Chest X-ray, AP view. Patient: 53 years old, sex M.
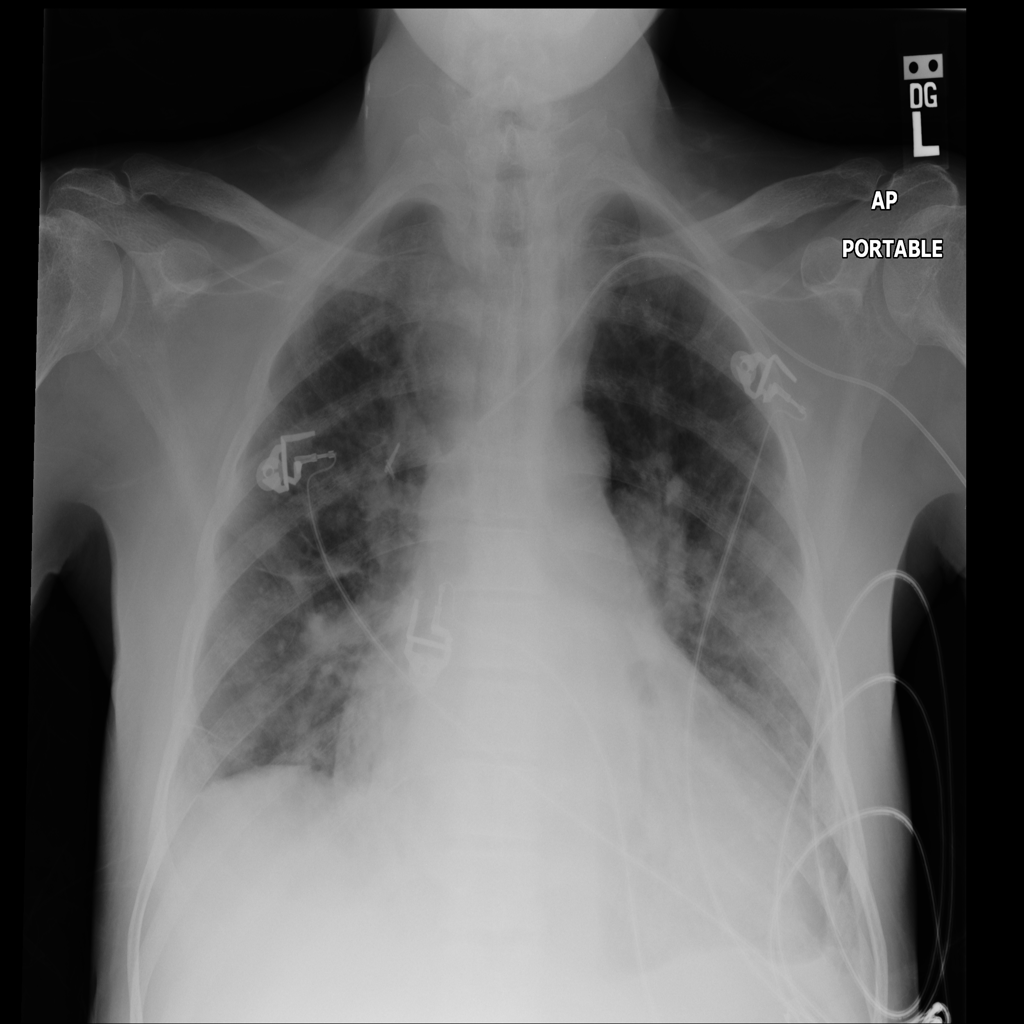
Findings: No Finding